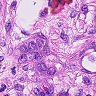
Metastatic tissue present: yes